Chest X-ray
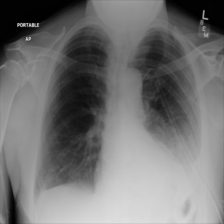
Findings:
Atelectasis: negative
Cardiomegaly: negative
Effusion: positive
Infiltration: positive
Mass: negative
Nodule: negative
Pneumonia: negative
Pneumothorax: negative
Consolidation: negative
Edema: negative
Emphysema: negative
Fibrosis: negative
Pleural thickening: negative
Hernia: negative